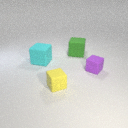
small yellow rubber cube in front of small purple rubber cube